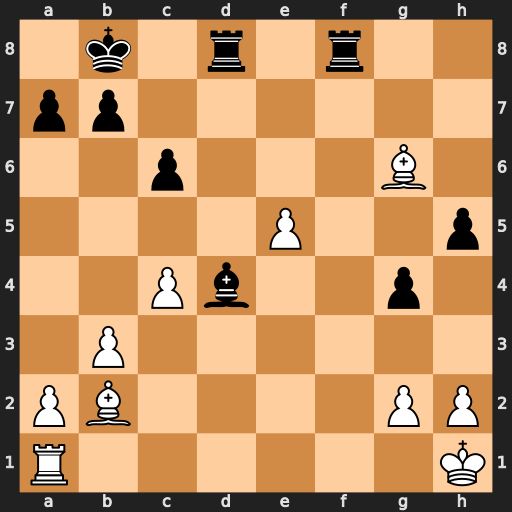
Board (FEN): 1k1r1r2/pp6/2p3B1/4P2p/2Pb2p1/1P6/PB4PP/R6K
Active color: w
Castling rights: -
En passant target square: -
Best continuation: Bxd4 Rxd4 e6